Interaction volume radius: 5 \u00c5
Interaction volume height: 10 \u00c5
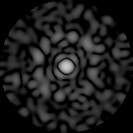
Disorder parameter: 0.8543